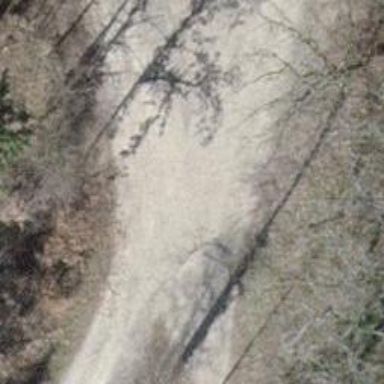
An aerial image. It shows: Pebblestone track with grade2 tracktype.